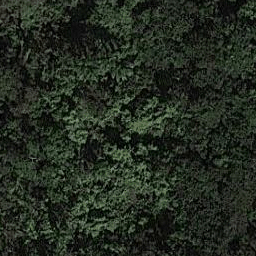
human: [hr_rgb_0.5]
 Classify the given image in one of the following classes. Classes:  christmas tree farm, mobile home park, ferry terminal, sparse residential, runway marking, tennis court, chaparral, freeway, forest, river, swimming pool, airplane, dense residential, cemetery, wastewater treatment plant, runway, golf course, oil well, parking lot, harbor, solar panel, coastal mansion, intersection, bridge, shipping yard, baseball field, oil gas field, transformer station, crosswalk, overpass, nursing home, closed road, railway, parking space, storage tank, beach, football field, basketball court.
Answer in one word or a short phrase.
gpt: forest